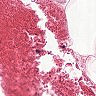
Metastatic tissue present: no